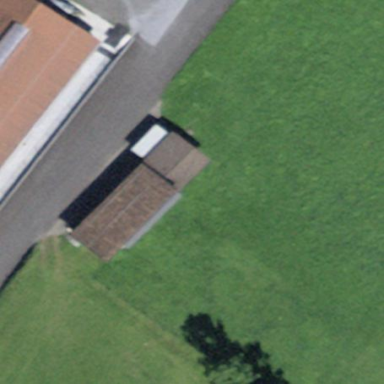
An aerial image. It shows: Shooting sport building.